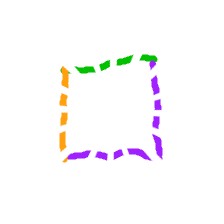
Shape: square